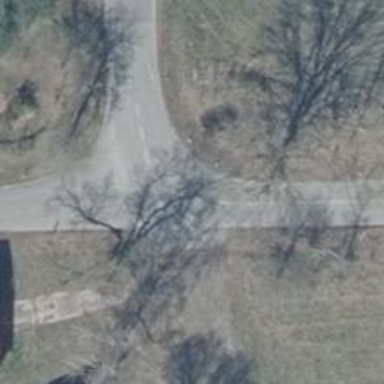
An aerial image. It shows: Tertiary road with asphalt surface.